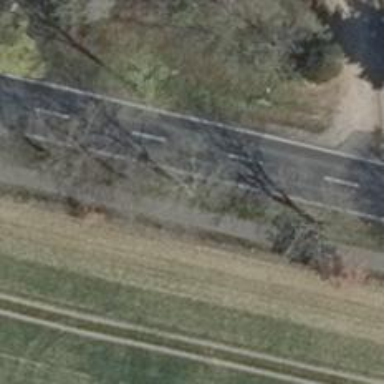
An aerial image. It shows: Avenue of trees.